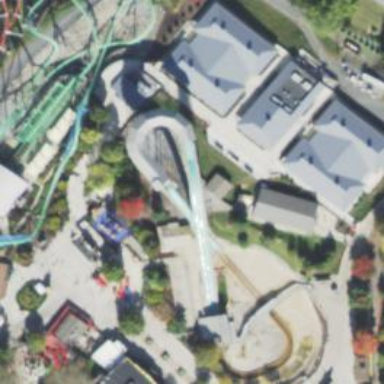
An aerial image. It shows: Water slide attraction.